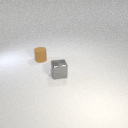
small brown rubber cylinder to the left of small gray metal cube